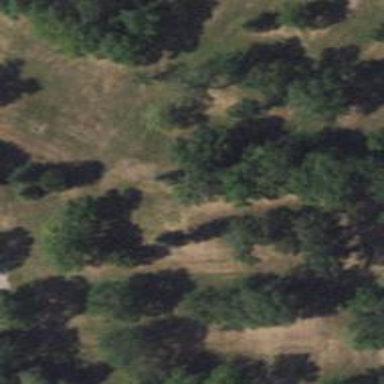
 popular sport where players throw frisbees into baskets in as few shots as possible."